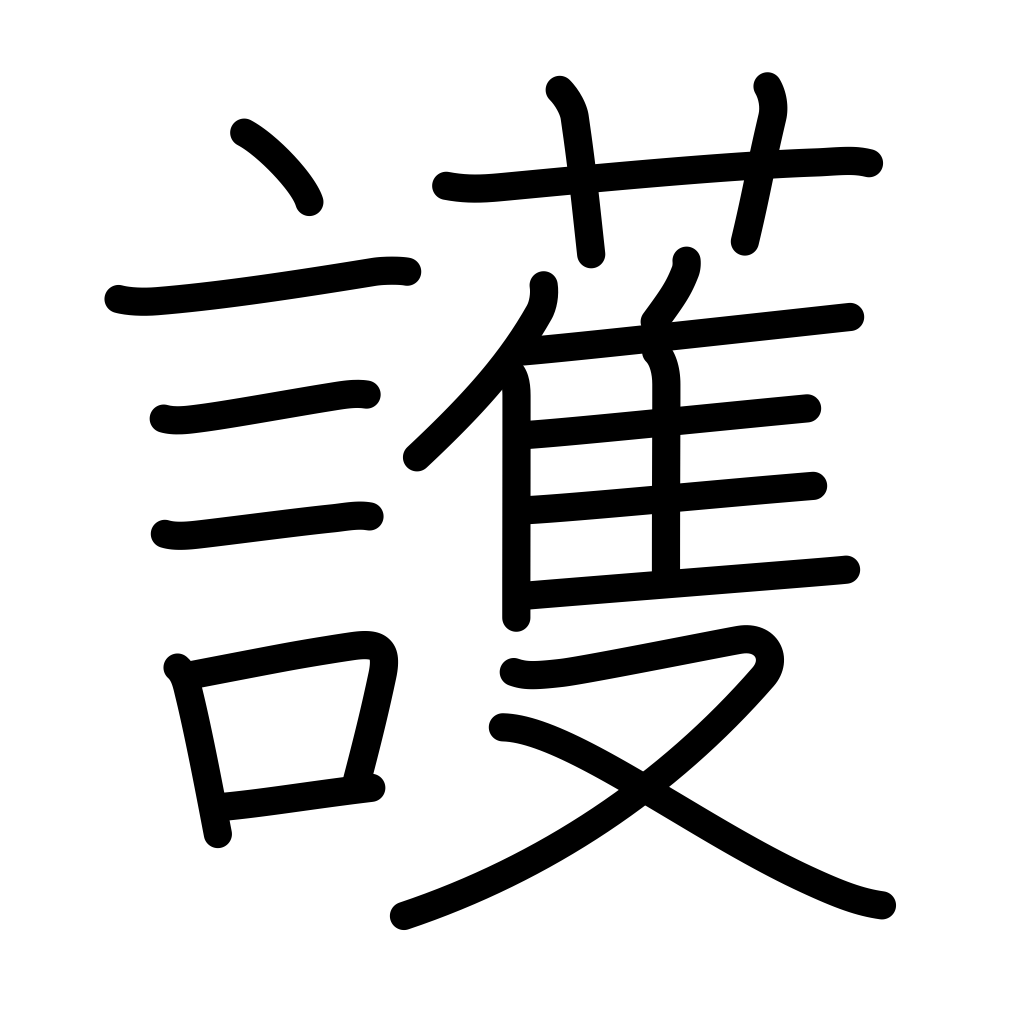
Meaning: safeguard, protect